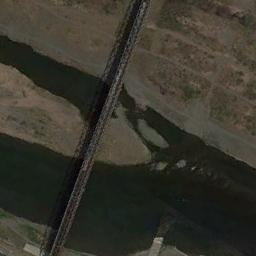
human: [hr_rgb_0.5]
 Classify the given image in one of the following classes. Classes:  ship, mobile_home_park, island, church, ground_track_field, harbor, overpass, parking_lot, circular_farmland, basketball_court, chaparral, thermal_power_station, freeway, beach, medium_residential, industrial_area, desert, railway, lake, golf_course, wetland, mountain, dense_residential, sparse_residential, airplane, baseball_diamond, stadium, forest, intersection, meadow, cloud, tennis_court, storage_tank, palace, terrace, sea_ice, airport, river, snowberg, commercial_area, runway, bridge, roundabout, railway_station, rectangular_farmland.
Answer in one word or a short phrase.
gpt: bridge